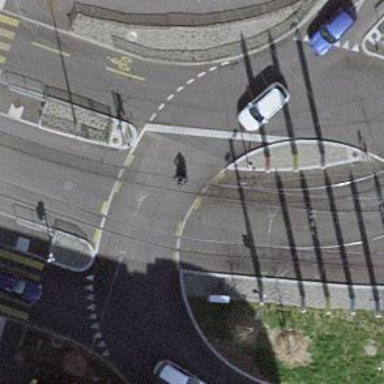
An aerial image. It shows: Tram level crossing on railway.